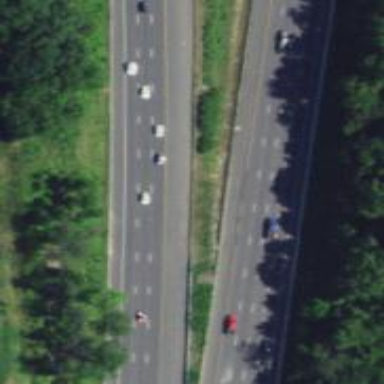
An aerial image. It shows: Asphalt motorway.